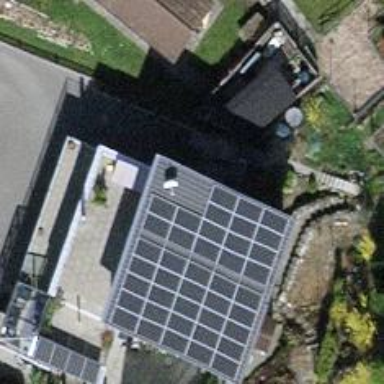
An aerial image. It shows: Solar power generator using photovoltaic panels.